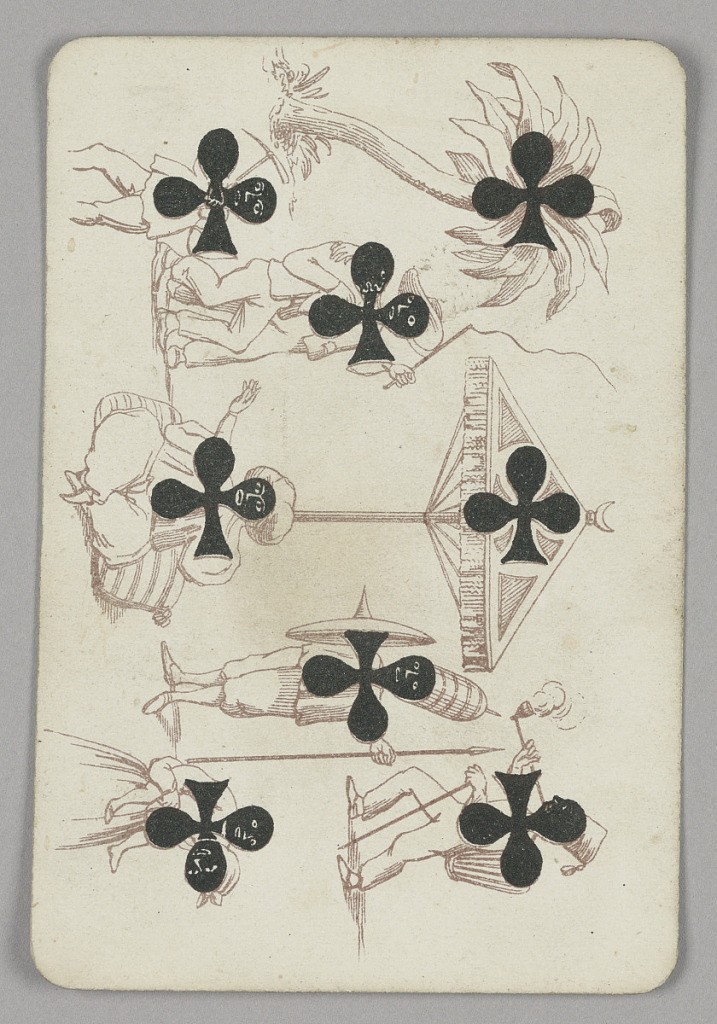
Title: Eight of Clubs
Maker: E. Le Tellier, French, active late 19th century
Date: late 19th century
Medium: Lithograph on paper
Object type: Playing card
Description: Eight of Clubs playing card from a pack of transformation playing cards. Vertically, a group of African figures in an exotic landscape, a palm tree at upper right and an umbrella topped with a crescent moon at center. The symbols of the black clubs used to depict figures in blackface, some stereotypical figures shown, including a mammy at lower left. Facial features are highlighted in white.